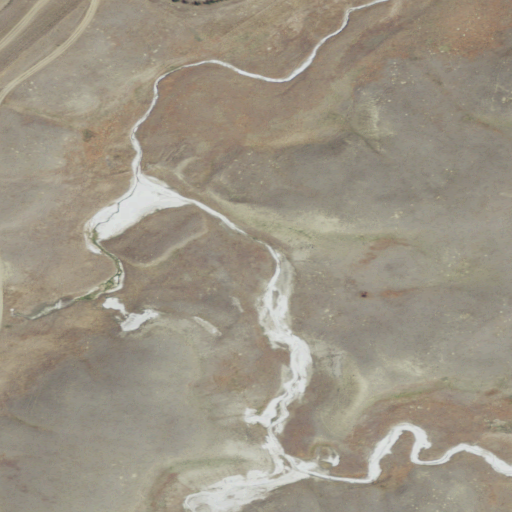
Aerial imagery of valley in Montana named Dumas Coulee containing grassland and shrub